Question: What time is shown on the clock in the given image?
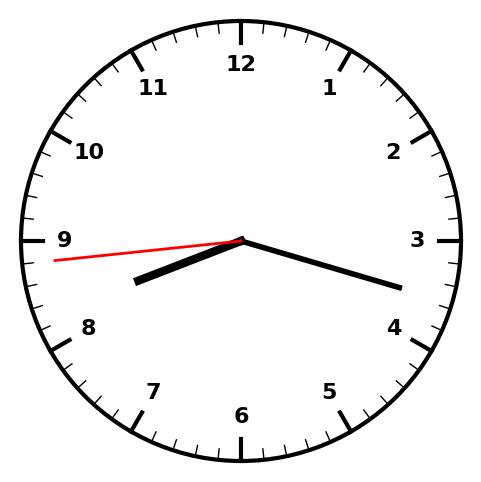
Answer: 08:17:44